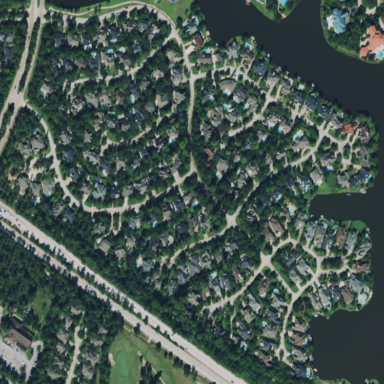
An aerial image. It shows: Residential area within neighborhood.